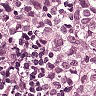
Metastatic tissue present: yes